Question: I made a website on which i need to be able to upload video files and it has worked for quite a while. However after a while it just stopped working and now it will give me the following IIS error message when i upload a video. Images do work (possibly due to their smaller size). I use an html form with PHP server sided script to upload.

I have already set the user permissions for the entire inetpub to allow all actions for the IIS user.
If you have any idea what it could be PLEASE tell me, have been trying to fix this for weeks now.
upload_max_filesize = 2048M
post_max_size = 2048M
max_input_time = 3000
max_execution_time = 3000
file_uploads = On
default_socket_timeout = 3000
Thanks in advance!
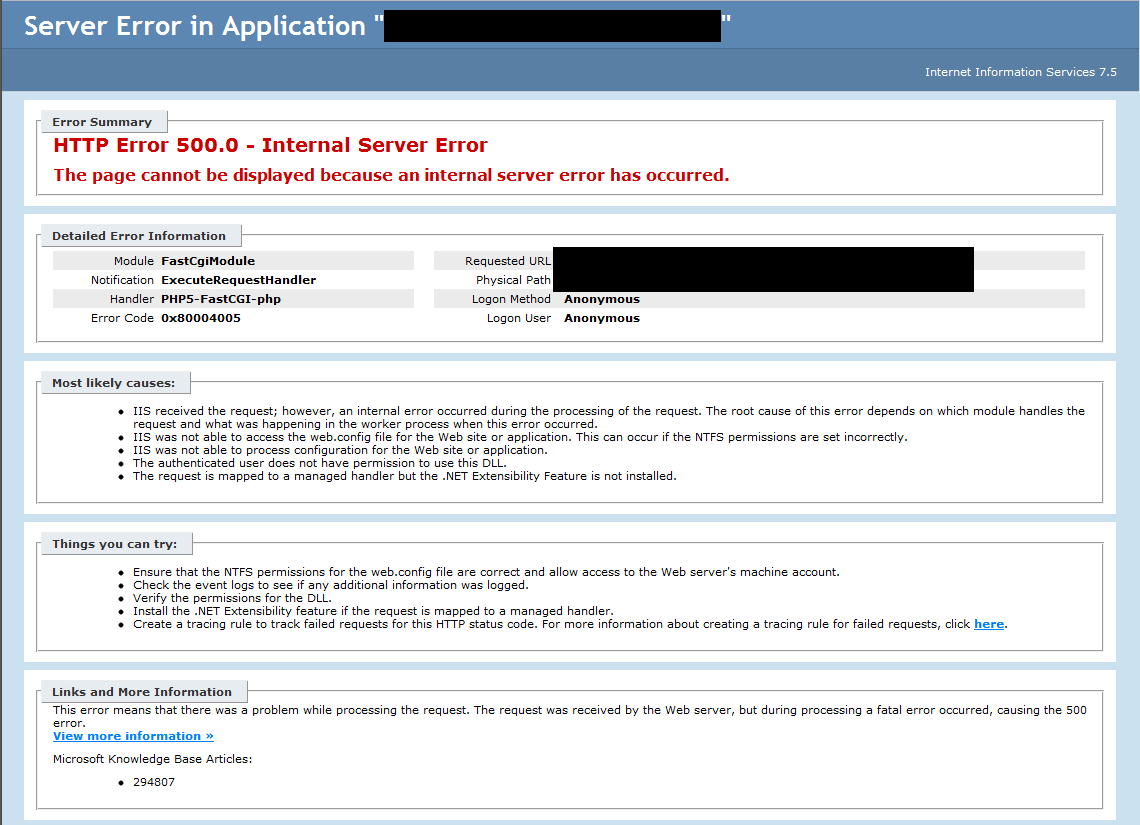
Answer: I have tried a lot of things over the past 2 months but couldn't find a way to solve this so i decided to work around the problem using <URL>, an upload script that chunks the big file. This solved the problem.